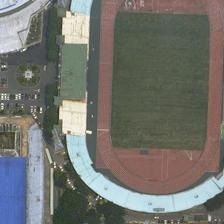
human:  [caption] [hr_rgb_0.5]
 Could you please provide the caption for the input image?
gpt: a large playground is surrounded by buildings and a parking lot .

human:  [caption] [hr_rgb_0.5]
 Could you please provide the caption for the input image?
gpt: a large playground is semi-surrounded by many buildings .

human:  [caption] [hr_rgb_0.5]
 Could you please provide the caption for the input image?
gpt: a large playground is near to several buildings and a parking lot .

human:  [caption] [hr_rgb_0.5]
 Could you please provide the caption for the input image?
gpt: the stadium is a real eye catcher since the stand around the field is bright blue .

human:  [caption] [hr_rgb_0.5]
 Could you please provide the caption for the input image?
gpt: a large playground is surrounded by buildings and a parking lot .